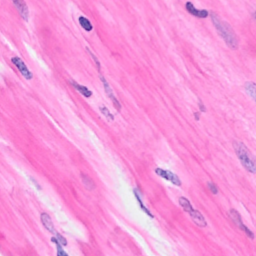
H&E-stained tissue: Breast